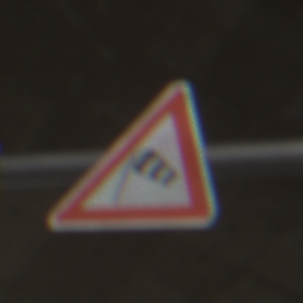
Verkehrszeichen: SeitenwindVonLinks
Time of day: Midday
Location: Roofed (Special)
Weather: Overcast
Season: NotSpecified
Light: Natural